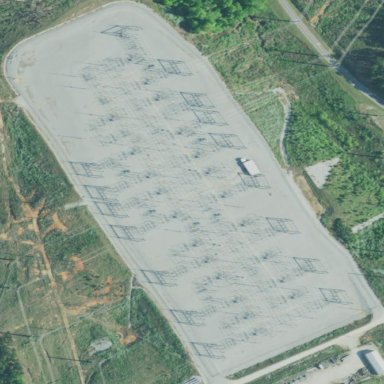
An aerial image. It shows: Substation for switching with surrounding fence.